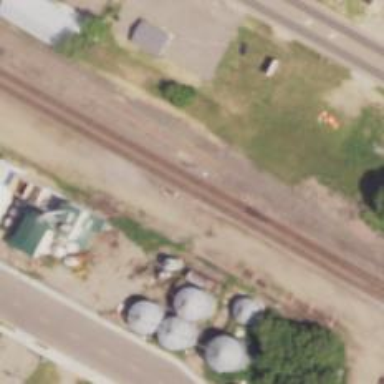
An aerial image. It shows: Railway signal.